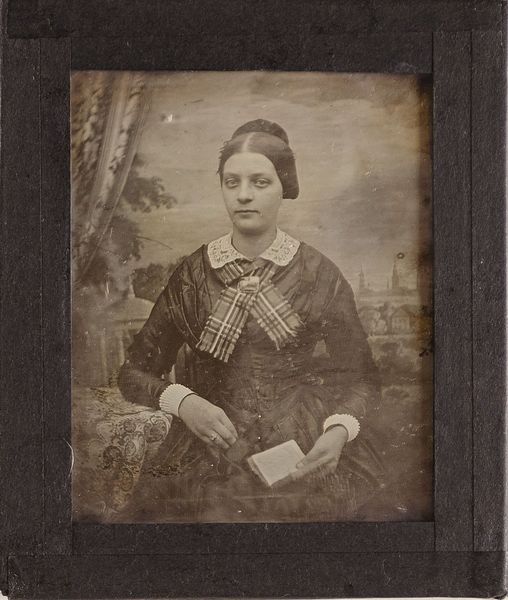
Titel: Unbekannte Frau
Künstler: Johann Anton Völlner
Standort: Hamburg
Institution: Museum für Kunst und Gewerbe Hamburg
Schlagwörter: frau, portrait, figur, foto, fotografie, photographie, photo, lichtbild, daguerreotypie, bildwerke, angewandte und bildende kunst, hessische systematik, porträt, porträtfotografie, porträtphotographie, hüftbild